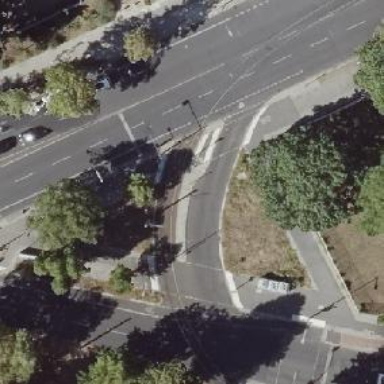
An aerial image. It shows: Tertiary road with asphalt surface. There is separate sidewalk and parking is not allowed on either side.